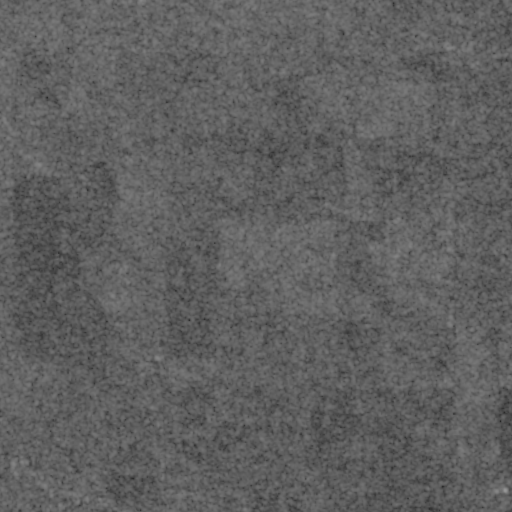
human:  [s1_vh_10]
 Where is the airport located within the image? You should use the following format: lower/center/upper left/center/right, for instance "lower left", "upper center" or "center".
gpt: The airport is located in the upper right of the image.
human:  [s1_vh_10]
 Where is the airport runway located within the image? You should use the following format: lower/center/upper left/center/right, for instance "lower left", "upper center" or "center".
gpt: The airport runway is located in the upper right of the image.
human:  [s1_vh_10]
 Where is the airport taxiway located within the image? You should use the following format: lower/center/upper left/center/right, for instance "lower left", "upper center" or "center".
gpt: The airport taxiway is located in the upper right of the image.
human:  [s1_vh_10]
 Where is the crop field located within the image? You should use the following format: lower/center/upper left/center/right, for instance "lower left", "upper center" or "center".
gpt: There is no crop field in the image.

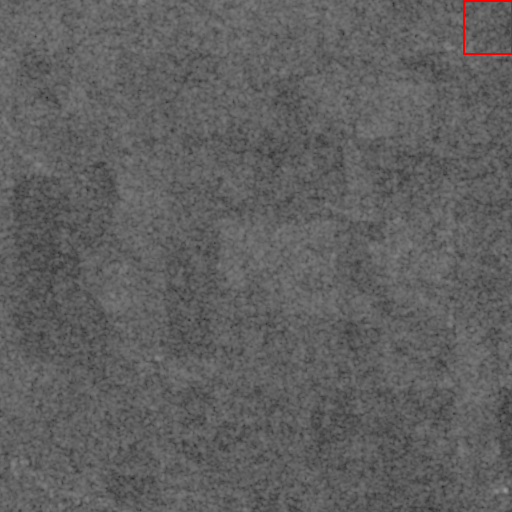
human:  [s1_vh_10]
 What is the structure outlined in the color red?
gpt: The structure outlined in red is an airport.
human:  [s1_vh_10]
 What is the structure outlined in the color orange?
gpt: There is no orange outline.